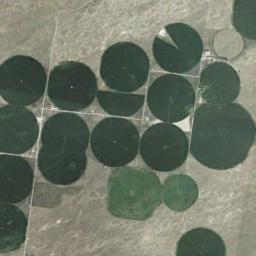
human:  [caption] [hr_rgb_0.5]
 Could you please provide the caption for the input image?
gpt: Some deep green circle farmland are in the bare land .

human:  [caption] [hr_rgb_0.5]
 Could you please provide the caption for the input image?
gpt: Many dark green, Light green, And khaki mixed circular agricultural fields, Including irregular or semi-circular .

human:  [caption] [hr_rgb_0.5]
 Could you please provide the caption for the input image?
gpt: Several dark green circular or fan-shaped farmlands with different radii and radians are surrounded by wasteland .

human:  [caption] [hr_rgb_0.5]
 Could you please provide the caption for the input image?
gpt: There are many open Spaces .

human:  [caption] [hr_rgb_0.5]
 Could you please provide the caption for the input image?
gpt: There many green circular farmlands of different sizes with wasteland around .